Question: I created a web app that uses a MySQL database, but I have to migrate the database to and I'm using the (SSMA).
I'm getting errors in my report for some tables that use foreign keys.
## 1. Self-referencing foreign keys
I have one table that has a parent-child relationship between rows; table:
'''
| map_id | map_title | latitude | longitude | map_zoom | map_parent |
|:------:|:-------------------:|:---------:|:----------:|:--------:|:----------:|
| 1 | My Parent Map | 50.364829 | -52.635623 | 17 | NULL |
| 2 | Some Child Map | 50.366916 | -52.634718 | | 1 |
| 3 | Another Child Map | 50.364898 | -52.634543 | | 1 |
| 4 | My Last Example Map | 50.361986 | -52.638891 | | 3 |
'''
The report generated by SQL Server Migration Assistant (SSMA) shows the SQL that would be used to create a table in SQL Server.
(source):
'''
1 CREATE
2 TABLE 'map'
3 (
4 'map_id' int(11) UNSIGNED NOT NULL AUTO_INCREMENT,
5 'map_title' varchar(50) DEFAULT NULL,
6 'latitude' varchar(12) DEFAULT NULL,
7 'longitude' varchar(12) DEFAULT NULL,
8 'map_zoom' varchar(5) NOT NULL,
9 'map_parent' int(11) UNSIGNED DEFAULT NULL,
10 PRIMARY KEY ('map_id') ,
11 KEY 'map_parent' ('map_parent') ,
12 CONSTRAINT 'map_ibfk_2' FOREIGN KEY ('map_parent') REFERENCES 'map' ('map_id') ON DELETE CASCADE ON UPDATE CASCADE
13 ) ENGINE = InnoDB AUTO_INCREMENT = 12 DEFAULT CHARSET = utf8;
'''
(target, SQL generated by SSMA):
'''
1 CREATE TABLE dbo.map
2 (
3 map_id bigint NOT NULL IDENTITY(12, 1),
4 map_title nvarchar(50) NULL DEFAULT NULL,
5 latitude nvarchar(12) NULL DEFAULT NULL,
6 longitude nvarchar(12) NULL DEFAULT NULL,
7 map_zoom nvarchar(5) NOT NULL,
8 map_parent bigint NULL DEFAULT NULL,
9 CONSTRAINT PK_map_map_id PRIMARY KEY (map_id),
10 /*
11 * SSMA error messages:
12 * M2SS0040: ON DELETE CASCADE|SET NULL|SET DEFAULT action was changed to NO ACTION to avoid circular references of cascaded foreign keys.
13
14 CONSTRAINT map$map_ibfk_2 FOREIGN KEY (map_parent) REFERENCES dbo.map (map_id)
15 ON DELETE NO ACTION
16 /*
17 * SSMA error messages:
18 * M2SS0036: ON UPDATE CASCADE|SET NULL|SET DEFAULT action was changed to NO ACTION to avoid circular references of cascaded foreign keys.
19
20 ON UPDATE NO ACTION
21 */
22
23
24 */
25
26
27 )
28 GO
29 CREATE NONCLUSTERED INDEX map_parent
30 ON dbo.map (map_parent ASC)
31 GO
'''
As you can see it gives an error indicating it changed my 'ON UPDATE CASCADE' and 'ON DELETE CASCADE' to 'NO ACTION' in order to "to avoid circular references of cascaded foreign keys."
## 2. Many-to-many tables
I have two tables that got an error for "multiple paths" and similarly were changed to 'NO ACTION'.
table:
'''
| asset_id | property_id | property_value |
|:--------:|:-----------:|:---------------:|
| 933 | 1 | Joseph |
| 933 | 2 | Green |
| 936 | 1 | Jacob |
| 936 | 2 | Yellow |
| 942 | 1 | Susan |
| 942 | 2 | Blue |
'''
(source):
'''
1 CREATE
2 TABLE 'asset_property'
3 (
4 'asset_id' int(11) NOT NULL,
5 'property_id' int(11) NOT NULL,
6 'property_value' varchar(100) DEFAULT NULL,
7 PRIMARY KEY ('asset_id', 'property_id') ,
8 KEY 'asset_id' ('asset_id') ,
9 KEY 'property_id' ('property_id') ,
10 CONSTRAINT 'asset_property_ibfk_1' FOREIGN KEY ('asset_id') REFERENCES 'asset' ('asset_id') ON DELETE CASCADE ON UPDATE CASCADE ,
11 CONSTRAINT 'asset_property_ibfk_2' FOREIGN KEY ('property_id') REFERENCES 'property' ('property_id') ON DELETE CASCADE ON UPDATE CASCADE
12 ) ENGINE = InnoDB DEFAULT CHARSET = utf8;
'''
(target, SQL generated by SSMA):
'''
1 CREATE TABLE dbo.asset_property
2 (
3 asset_id int NOT NULL,
4 property_id int NOT NULL,
5 property_value nvarchar(100) NULL DEFAULT NULL,
6 CONSTRAINT PK_asset_property_asset_id PRIMARY KEY (asset_id, property_id),
7 /*
8 * SSMA error messages:
9 * M2SS0041: ON DELETE CASCADE|SET NULL|SET DEFAULT action was changed to NO ACTION to avoid multiple paths in cascaded foreign keys.
10
11 CONSTRAINT asset_property$asset_property_ibfk_1 FOREIGN KEY (asset_id) REFERENCES dbo.asset (asset_id)
12 ON DELETE NO ACTION
13 /*
14 * SSMA error messages:
15 * M2SS0037: ON UPDATE CASCADE|SET NULL|SET DEFAULT action was changed to NO ACTION to avoid multiple paths in cascaded foreign keys.
16
17 ON UPDATE NO ACTION
18 */
19
20
21 */
22
23 ,
24 CONSTRAINT asset_property$asset_property_ibfk_2 FOREIGN KEY (property_id) REFERENCES dbo.property (property_id)
25 ON DELETE CASCADE
26 ON UPDATE CASCADE
27 )
28 GO
29 CREATE NONCLUSTERED INDEX asset_id
30 ON dbo.asset_property (asset_id ASC) 31 GO 32 CREATE NONCLUSTERED INDEX property_id
33 ON dbo.asset_property (property_id ASC) 34 GO
'''
I've only found one <URL> that talks about these errors. The article's solution for the self-referencing table error doesn't seem to apply, and the many-to-many error solution is to just remove the constraint "because the application or user shouldn't be modifying these values."
Thanks for any help!!
---

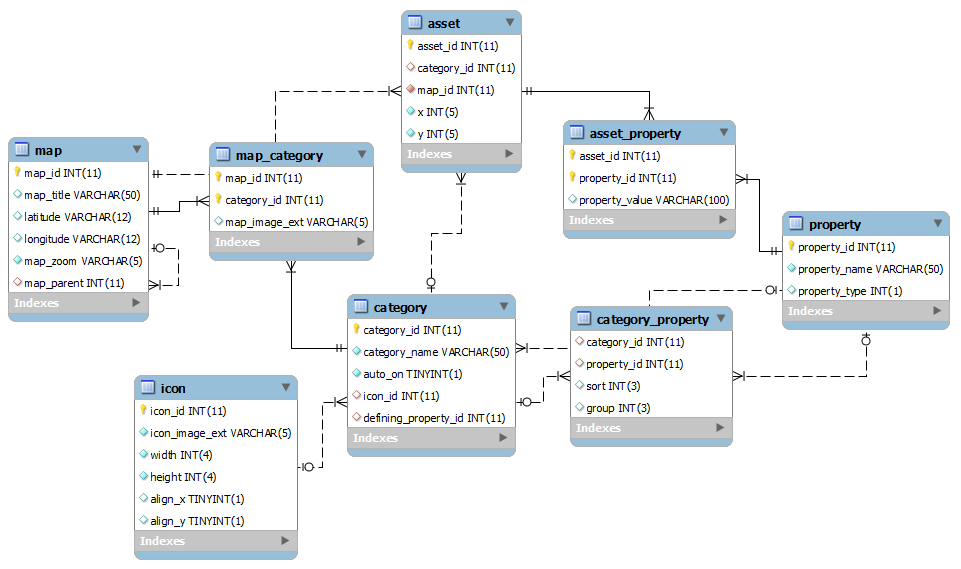
Answer: I am not experienced with SSMA, I have used SSIS for migrating databases.After reading your question, I think I could give you some suggessions..
You have created circular dependency in your database.When your database have circular dependencies and you have data in both dependent tables, if you want migrate the data you must have to disable the key constraints in the destination database.To avoid the second problem should avoid the cascading option and instead use stored procedure or trigger.
You can take a look of this link :
<URL>
I've tested the link and it was working fine